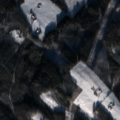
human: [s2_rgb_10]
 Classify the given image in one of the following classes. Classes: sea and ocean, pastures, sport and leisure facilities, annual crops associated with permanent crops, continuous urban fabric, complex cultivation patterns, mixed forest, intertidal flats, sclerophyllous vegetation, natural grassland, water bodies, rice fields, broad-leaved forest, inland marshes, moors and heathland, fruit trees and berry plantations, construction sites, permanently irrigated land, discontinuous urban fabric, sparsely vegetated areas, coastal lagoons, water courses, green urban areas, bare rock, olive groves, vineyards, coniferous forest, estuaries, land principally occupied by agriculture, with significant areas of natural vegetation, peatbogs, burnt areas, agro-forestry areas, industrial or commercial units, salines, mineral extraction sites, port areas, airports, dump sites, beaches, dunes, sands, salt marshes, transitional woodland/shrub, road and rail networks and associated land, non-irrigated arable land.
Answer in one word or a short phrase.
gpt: land principally occupied by agriculture, with significant areas of natural vegetation, coniferous forest, mixed forest, transitional woodland/shrub